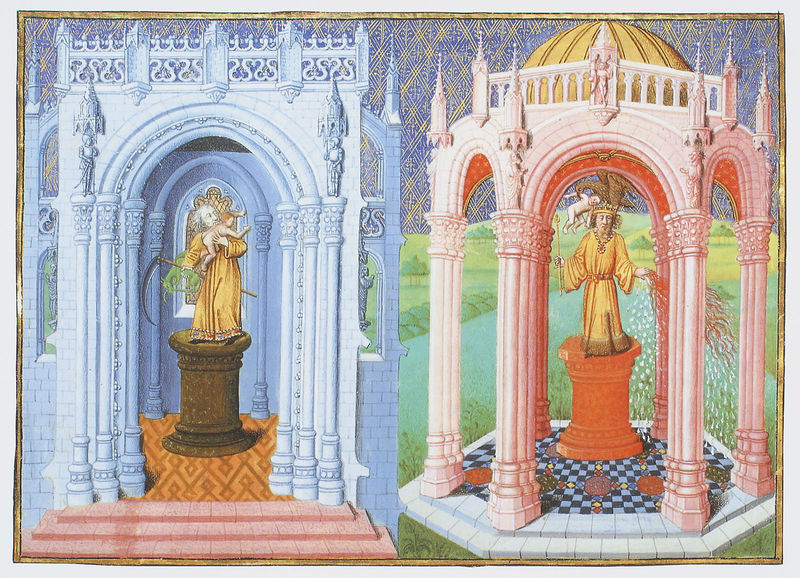
Titel: Chroniques de Hainout
Künstler: Jacobus de Guisia
Institution: Brüssel, Bibliothèque Royale
Schlagwörter: blau, gemälde, mann, vogel, männer, säulen, rot, ornament, sockel, stehen, tod, rosa, kinder, engel, kette, könig, buch, babys, leben, sage, rundbögen, heiliger, babies, drache, sense, zepter, szepter, kalt warm kontrast, hell dunke